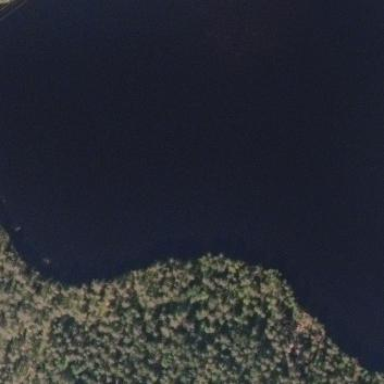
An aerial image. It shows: Peaceful pond surrounded by nature.